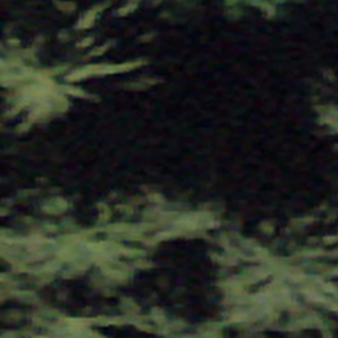
Label: other